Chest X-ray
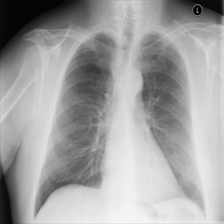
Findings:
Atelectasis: negative
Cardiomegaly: negative
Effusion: negative
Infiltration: negative
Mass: negative
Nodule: negative
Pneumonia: negative
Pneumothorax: negative
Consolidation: negative
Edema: negative
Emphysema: negative
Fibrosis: negative
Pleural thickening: negative
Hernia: negative